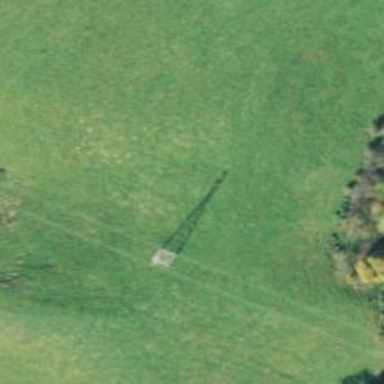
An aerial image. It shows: Lattice structure tower used for power transmission.